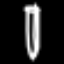
Label: pencil